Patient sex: M
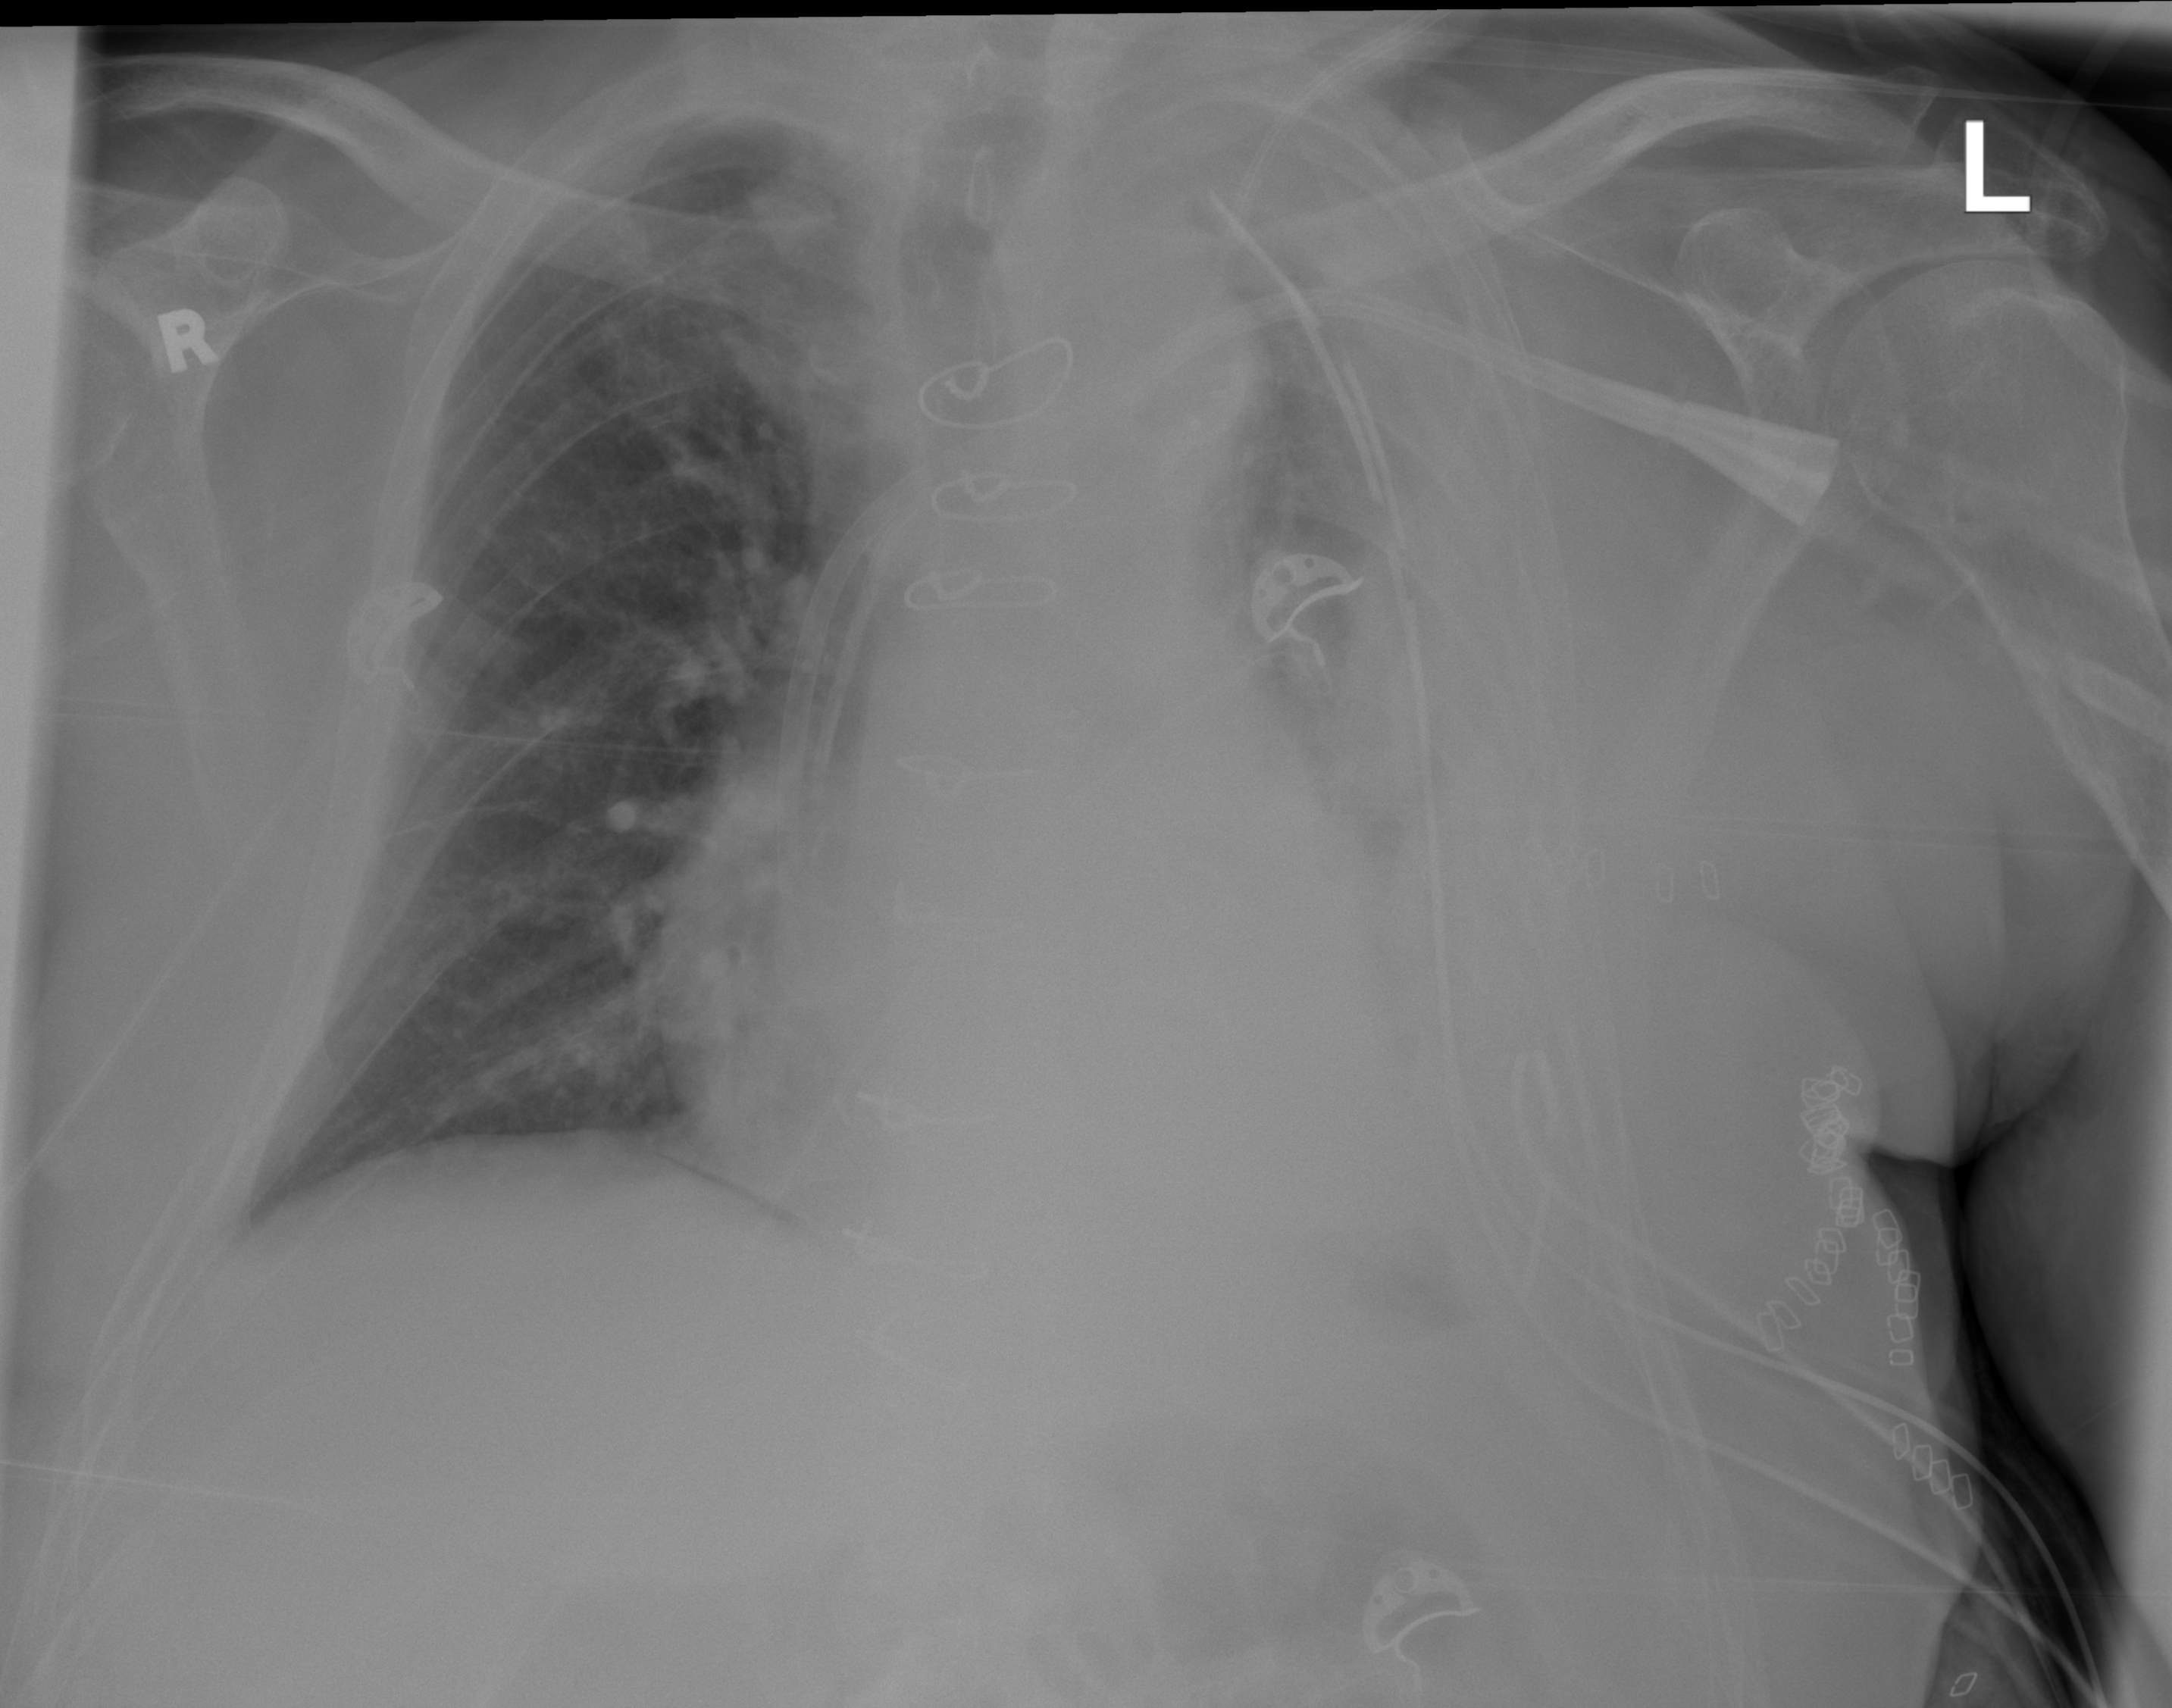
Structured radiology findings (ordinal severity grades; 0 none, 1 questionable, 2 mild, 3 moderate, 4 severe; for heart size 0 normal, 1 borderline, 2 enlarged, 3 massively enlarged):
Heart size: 2
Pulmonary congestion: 0
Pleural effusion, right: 0
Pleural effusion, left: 3
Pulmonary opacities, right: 0
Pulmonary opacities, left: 3
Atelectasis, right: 0
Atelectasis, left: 3